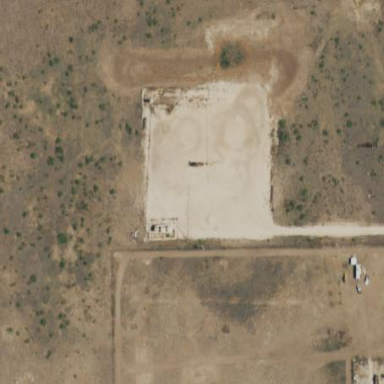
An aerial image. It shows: Wellsite with sandy terrain.